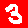
Digit: 3